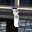
Label: 1